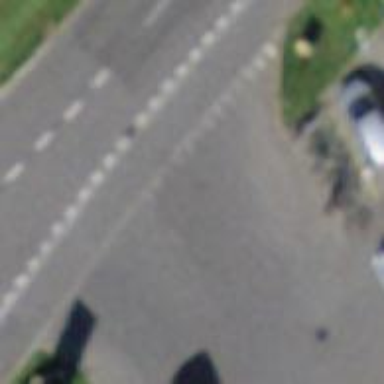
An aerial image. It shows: Asphalt footway with unmarked crossing and visible markings.